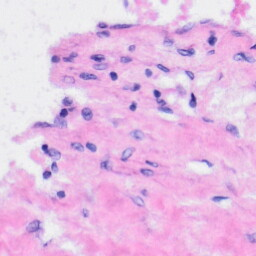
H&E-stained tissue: Liver